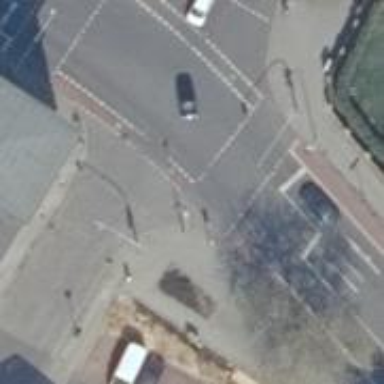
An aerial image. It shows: Crossing with traffic signals.